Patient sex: M
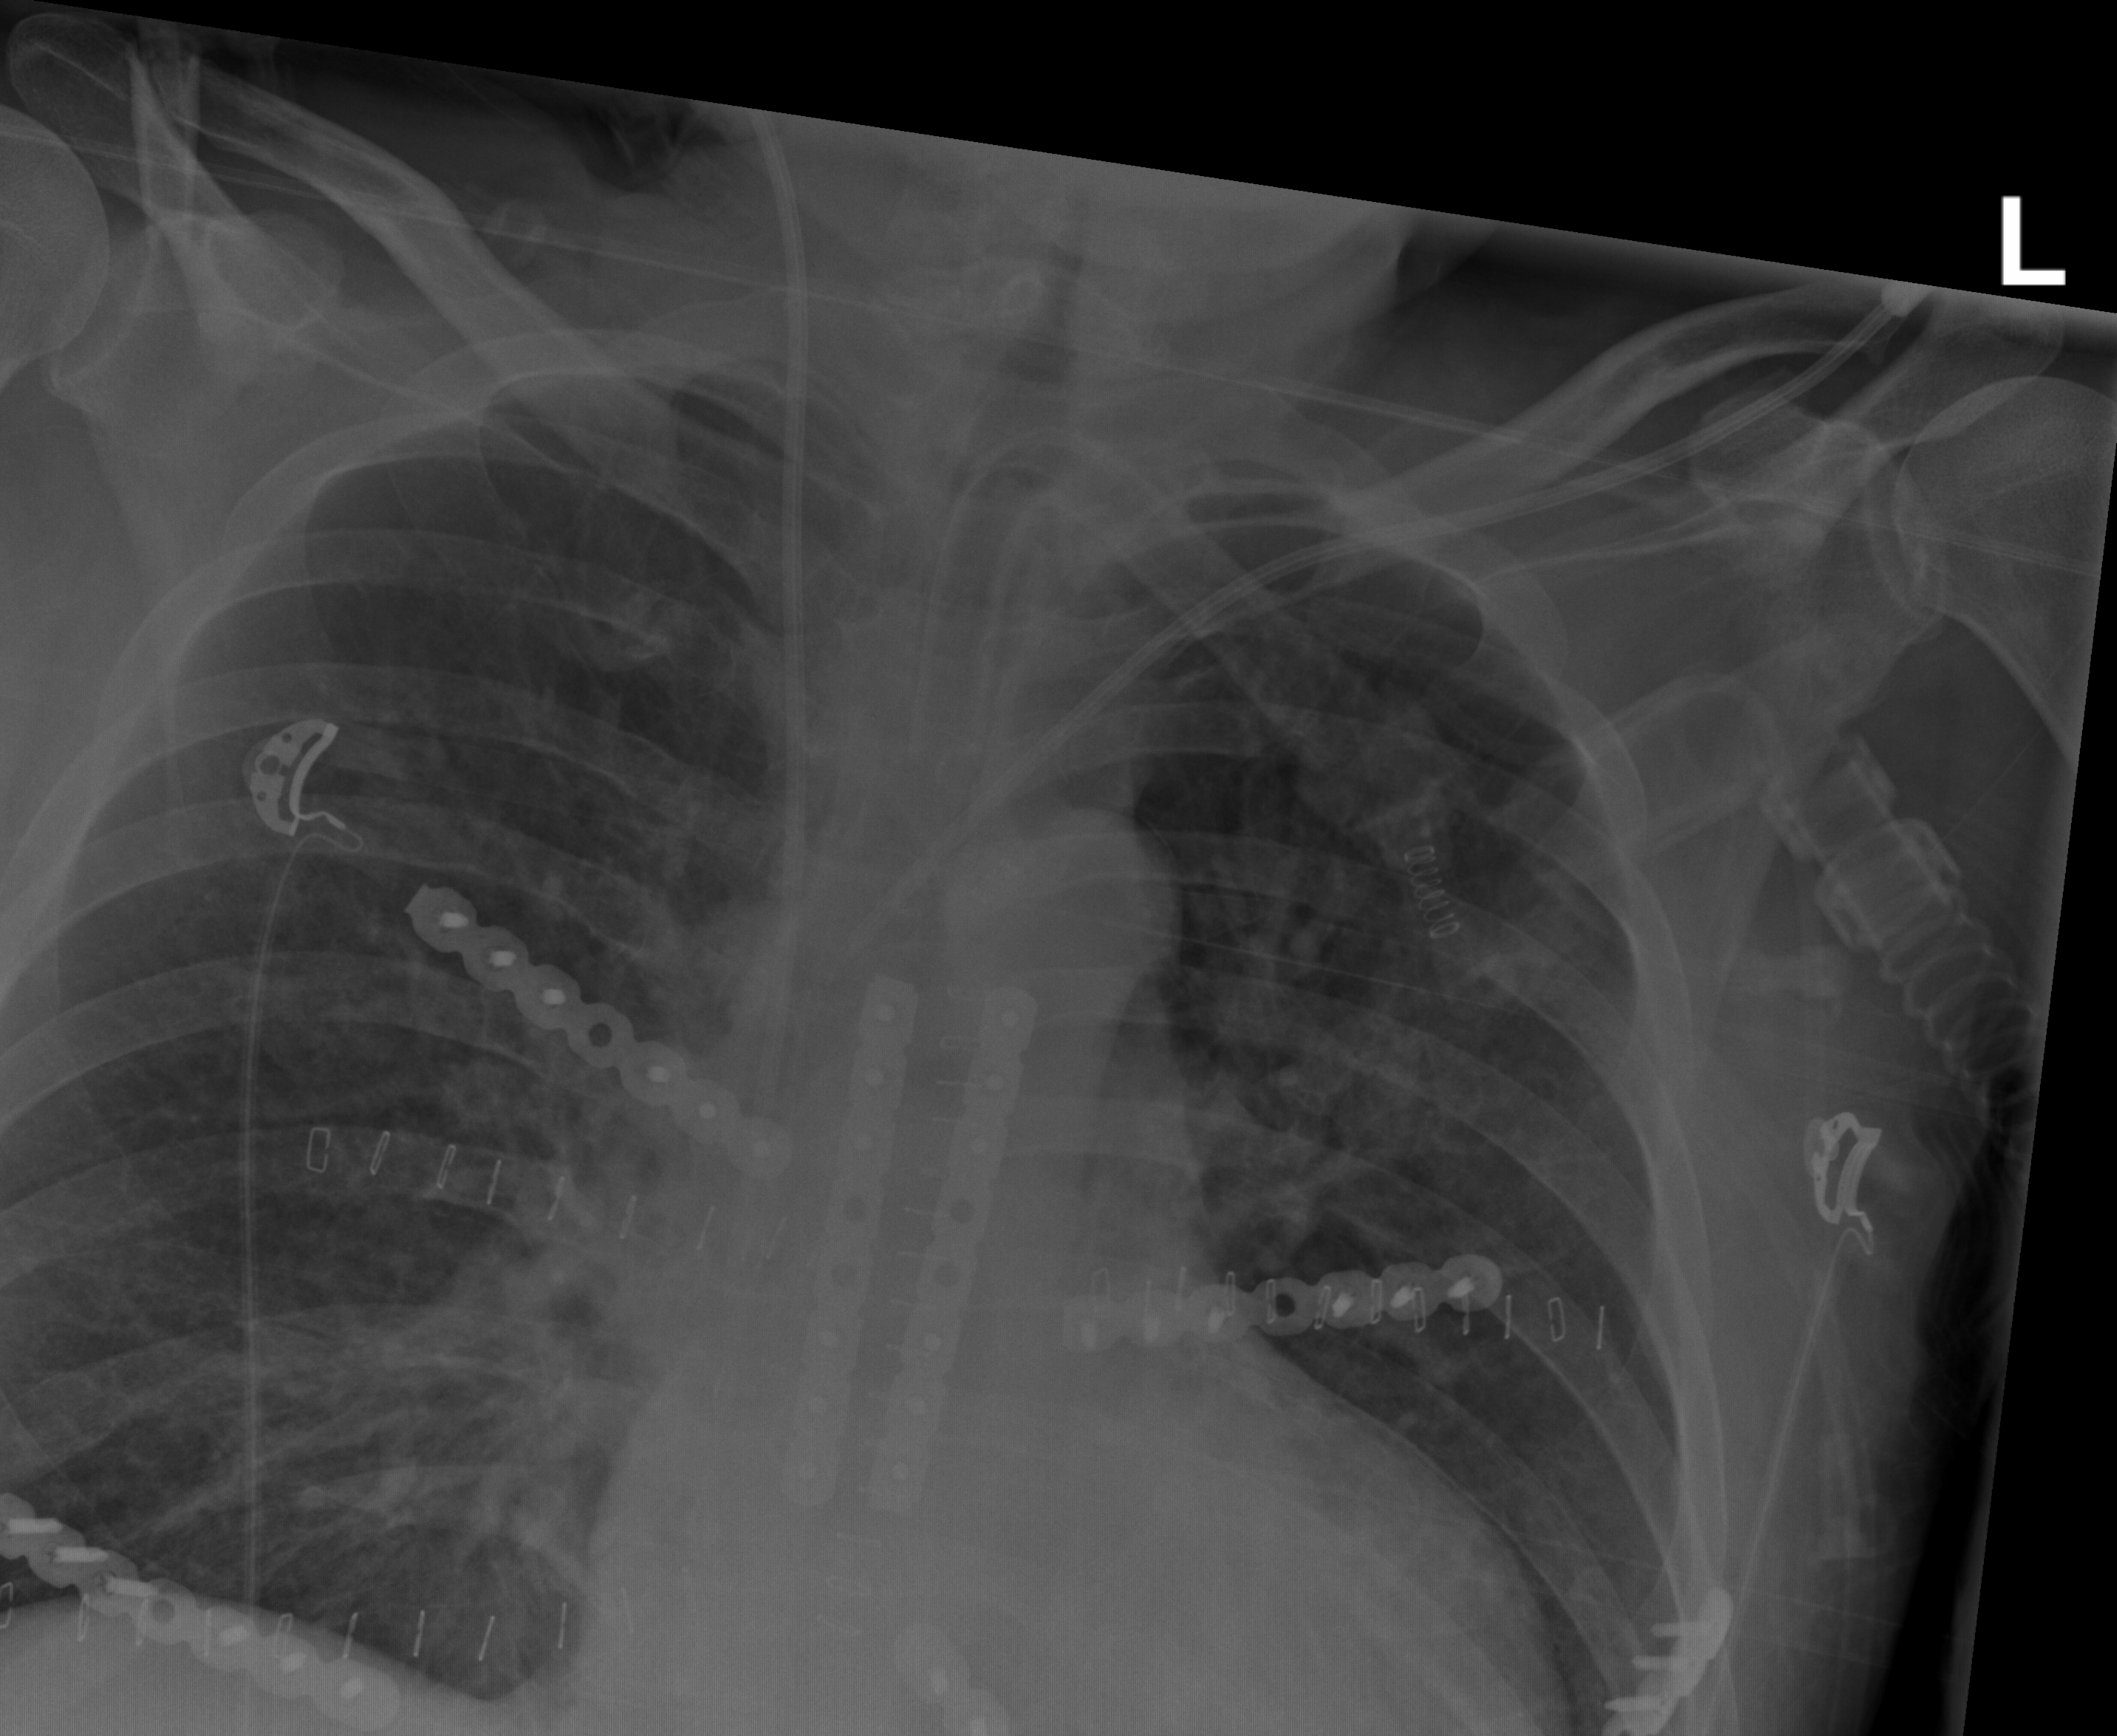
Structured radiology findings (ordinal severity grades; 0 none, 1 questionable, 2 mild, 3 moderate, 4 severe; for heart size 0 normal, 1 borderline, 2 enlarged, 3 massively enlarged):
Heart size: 2
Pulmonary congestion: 2
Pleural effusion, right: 0
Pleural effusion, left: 0
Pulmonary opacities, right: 2
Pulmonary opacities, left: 0
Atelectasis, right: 2
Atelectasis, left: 2